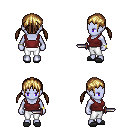
a pixel art fantasy rpg character, female body template, dark elf, purple skin, maroon pirate shirt, white pants, blonde twin-tailed hairstyle, bracelets, gray slippers, dagger, four views (front, back, left, right), 2x2 character sprite sheet, small pixel art, hard edges, no anti-aliasing